Question: I want my frame components to be always adjusted in the screen, regardless of screen size. I draw the frame in my Laptop (small screen) and when I run my application in another machine (jar file) with a big screen the frame components doesn't re-size!
How I can make my frame resize it's components when I put the frame in full-screen mode in any machine?
## Current layout

## Code
'''
package package_MSM;
import java.awt.Color;
public class MSMGui extends JFrame
{
private static final long serialVersionUID = 1L;
private JPanel contentPane;
private JTextArea textArea;
private JPanel pnlLogo1;
private JLabel lblLogo1;;
private static JButton btnSmpd1;
private static JButton btnSmpd2;
private static JButton btnSmpd3;
private static JButton btnSmpd4;
private static JButton btnSmpd5;
private static JButton btnSmpd6;
private static JButton btnSmpd7;
/**
* Launch the application.
*/
public static void main(String[] args)
{
EventQueue.invokeLater(new Runnable()
{
public void run()
{
try
{
MSMGui frame = new MSMGui();
frame.setExtendedState(Frame.MAXIMIZED_BOTH);
frame.setVisible(true);
}
catch (Exception e)
{
e.printStackTrace();
}
}
});
}
/**
* Create the frame.
*/
public MSMGui()
{
setResizable(true);
setTitle("MSM");
setDefaultCloseOperation(JFrame.EXIT_ON_CLOSE);
setBounds(100, 100, 841, 334);
contentPane = new JPanel();
contentPane.setBackground(Color.BLACK);
contentPane.setBorder(new EmptyBorder(5, 5, 5, 5));
setContentPane(contentPane);
contentPane.setLayout(null);
JPanel panelSmpd = new JPanel();
panelSmpd.setBounds(10, 69, 804, 105);
panelSmpd.setBackground(Color.BLACK);
contentPane.add(panelSmpd);
panelSmpd.setLayout(null);
JMenuBar menuBar = new JMenuBar();
menuBar.setBackground(UIManager.getColor("MenuBar.background"));
menuBar.setFont(new Font("Segoe UI", Font.PLAIN, 12));
setJMenuBar(menuBar);
JMenu mnMenu = new JMenu("Menu");
menuBar.add(mnMenu);
JMenuItem mntmAlarmStop = new JMenuItem("Stop alarm sound");
mntmAlarmStop.addActionListener(new ActionListener()
{
public void actionPerformed(ActionEvent e)
{
stopAlarm();
textArea.append(dateTime()+ " Alarm cleared by the Operator from the Menu Bar
");
writeTofile(dateTime()+ " Alarm cleared by the Operator from the Menu Bar
");
}
});
mnMenu.add(mntmAlarmStop);
JMenuItem mntmExit = new JMenuItem("Exit");
mntmExit.addActionListener(new ActionListener()
{
public void actionPerformed(ActionEvent e)
{
// display the showOptionDialog
Object[] options = { "OK", "Cancel" };
int choice = JOptionPane.showOptionDialog(null,
"You really want to quit?",
"Quit?",
JOptionPane.YES_NO_OPTION,
JOptionPane.QUESTION_MESSAGE,
null,
options,
options[0]);
// interpret the user's choice
if (choice == JOptionPane.YES_OPTION)
{
System.exit(0);
}
}
});
mnMenu.add(mntmExit);
btnSmpd1 = new JButton("SPD 1");
btnSmpd1.addActionListener(new ActionListener()
{
public void actionPerformed(ActionEvent arg0)
{
btnSmpd1.setBackground(Color.YELLOW);
stopAlarm();
btnSmpd1.setEnabled(false);
textArea.append(dateTime() + " Alarm Stampede 1 cleared by the Operator
");
writeTofile(dateTime() + " Alarm Stampede 1 cleared by the Operator
");
}
});
btnSmpd1.setFont(new Font("Tahoma", Font.BOLD, 15));
btnSmpd1.setBounds(23, 13, 100, 74);
panelSmpd.add(btnSmpd1);
btnSmpd1.setOpaque(true);
btnSmpd2 = new JButton("SPD 2");
btnSmpd2.addActionListener(new ActionListener()
{
public void actionPerformed(ActionEvent arg0)
{
btnSmpd2.setBackground(Color.YELLOW);
stopAlarm();
btnSmpd2.setEnabled(false);
textArea.append(dateTime() + " Alarm Stampede 2 cleared by the Operator
");
writeTofile(dateTime() + " Alarm Stampede 2 cleared by the Operator
");
}
});
btnSmpd2.setFont(new Font("Tahoma", Font.BOLD, 15));
btnSmpd2.setBounds(133, 13, 100, 74);
panelSmpd.add(btnSmpd2);
btnSmpd2.setOpaque(true);
btnSmpd3 = new JButton("SPD 3");
btnSmpd3.addActionListener(new ActionListener()
{
public void actionPerformed(ActionEvent arg0)
{
btnSmpd3.setBackground(Color.YELLOW);
stopAlarm();
btnSmpd3.setEnabled(false);
textArea.append(dateTime() + " Alarm Stampede 3 cleared by the Operator
");
writeTofile(dateTime() + " Alarm Stampede 3 cleared by the Operator
");
}
});
btnSmpd3.setFont(new Font("Tahoma", Font.BOLD, 15));
btnSmpd3.setBounds(243, 13, 100, 74);
panelSmpd.add(btnSmpd3);
btnSmpd3.setOpaque(true);
btnSmpd4 = new JButton("SPD 4");
btnSmpd4.addActionListener(new ActionListener()
{
public void actionPerformed(ActionEvent arg0)
{
btnSmpd4.setBackground(Color.YELLOW);
stopAlarm();
btnSmpd4.setEnabled(false);
textArea.append(dateTime() + " Alarm Stampede 4 cleared by the Operator
");
writeTofile(dateTime() + " Alarm Stampede 4 cleared by the Operator
");
}
});
btnSmpd4.setFont(new Font("Tahoma", Font.BOLD, 15));
btnSmpd4.setBounds(353, 13, 100, 74);
panelSmpd.add(btnSmpd4);
btnSmpd4.setOpaque(true);
btnSmpd5 = new JButton("SPD 5");
btnSmpd5.addActionListener(new ActionListener()
{
public void actionPerformed(ActionEvent arg0)
{
btnSmpd5.setBackground(Color.YELLOW);
stopAlarm();
btnSmpd5.setEnabled(false);
textArea.append(dateTime() + " Alarm Stampede 5 cleared by the Operator
");
writeTofile(dateTime() + " Alarm Stampede 5 cleared by the Operator
");
}
});
btnSmpd5.setFont(new Font("Tahoma", Font.BOLD, 15));
btnSmpd5.setBounds(463, 11, 100, 76);
panelSmpd.add(btnSmpd5);
btnSmpd5.setOpaque(true);
btnSmpd6 = new JButton("SPD 6");
btnSmpd6.addActionListener(new ActionListener()
{
public void actionPerformed(ActionEvent arg0)
{
btnSmpd6.setBackground(Color.YELLOW);
stopAlarm();
btnSmpd6.setEnabled(false);
textArea.append(dateTime() + " Alarm Stampede 6 cleared by the Operator
");
writeTofile(dateTime() + " Alarm Stampede 6 cleared by the Operator
");
}
});
btnSmpd6.setFont(new Font("Tahoma", Font.BOLD, 15));
btnSmpd6.setBounds(573, 11, 100, 76);
panelSmpd.add(btnSmpd6);
btnSmpd6.setOpaque(true);
btnSmpd7 = new JButton("SPD 7");
btnSmpd7.addActionListener(new ActionListener()
{
public void actionPerformed(ActionEvent arg0)
{
btnSmpd7.setBackground(Color.YELLOW);
stopAlarm();
btnSmpd7.setEnabled(false);
textArea.append(dateTime() + " Alarm Stampede 7 cleared by the Operator
");
writeTofile(dateTime() + " Alarm Stampede 7 cleared by the Operator
");
}
});
btnSmpd7.setFont(new Font("Tahoma", Font.BOLD, 15));
btnSmpd7.setBounds(683, 11, 100, 76);
panelSmpd.add(btnSmpd7);
btnSmpd7.setOpaque(true);
JLabel lblTitle = new JLabel("MNOC Stampede Monitor");
lblTitle.setBounds(200, 11, 423, 27);
lblTitle.setHorizontalTextPosition(SwingConstants.CENTER);
lblTitle.setForeground(Color.GRAY);
lblTitle.setHorizontalAlignment(SwingConstants.CENTER);
lblTitle.setFont(new Font("Tahoma", Font.BOLD, 32));
contentPane.add(lblTitle);
scrollPane = new JScrollPane();
scrollPane.setBounds(40, 172, 754, 91);
contentPane.add(scrollPane);
textArea = new JTextArea();
scrollPane.setViewportView(textArea);
ImageIcon image = new ImageIcon("logo.jpg");
pnlLogo1 = new JPanel();
pnlLogo1.setBounds(50, 11, 70, 47);
contentPane.add(pnlLogo1);
pnlLogo1.setLayout(null);
lblLogo1 = new JLabel();
lblLogo1.setBounds(0, 0, 70, 47);
pnlLogo1.add(lblLogo1);
lblLogo1.setOpaque(true);
lblLogo1.setVisible(true);
lblLogo1.setIcon(image);
pnlLogo1.setVisible(true);
}
}
'''
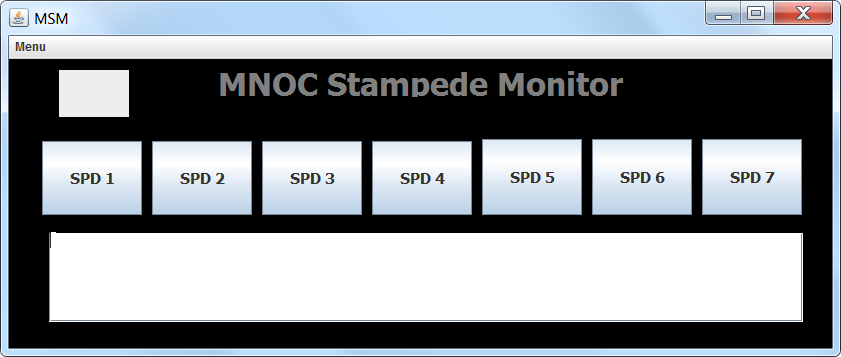
Answer: If someone else have the same problem the solution is to use Layouts instead of using the null layout.